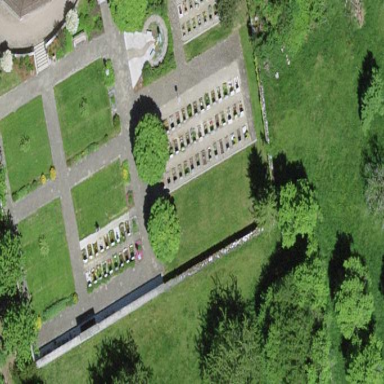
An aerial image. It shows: Cemetery.